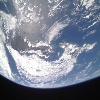
Label: cloud